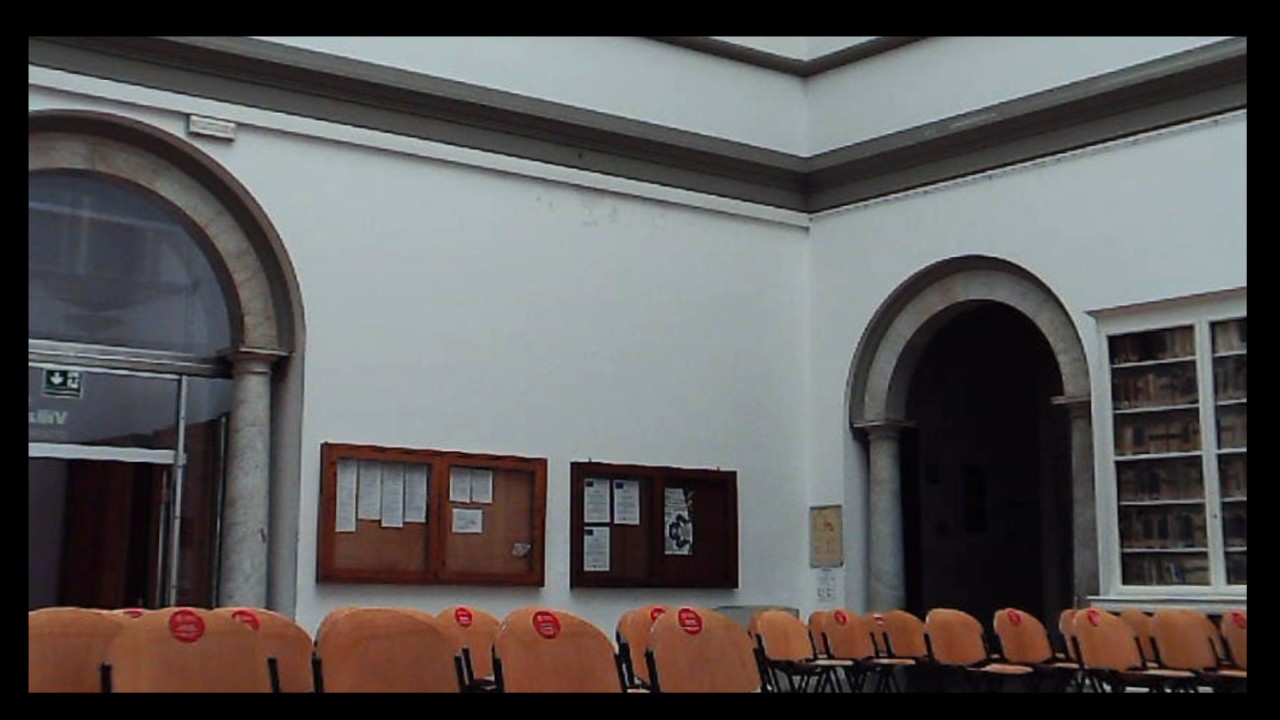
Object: DJI Tello EDU

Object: DJI Tello EDU

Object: DJI Tello EDU

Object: DJI Tello EDU

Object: DJI Tello EDU

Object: DJI Tello EDU

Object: DJI Tello EDU

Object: DJI Tello EDU

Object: DJI Tello EDU

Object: DJI Tello EDU

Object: DJI Tello EDU

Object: DJI Tello EDU

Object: DJI Tello EDU

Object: DJI Tello EDU

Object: DJI Tello EDU

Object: DJI Tello EDU

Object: DJI Tello EDU

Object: DJI Tello EDU

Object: DJI Tello EDU

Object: DJI Tello EDU

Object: DJI Tello EDU

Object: DJI Tello EDU

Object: DJI Tello EDU

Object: DJI Tello EDU

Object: DJI Tello EDU

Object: DJI Tello EDU

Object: DJI Tello EDU

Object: DJI Tello EDU

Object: DJI Tello EDU

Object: DJI Tello EDU

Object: DJI Tello EDU

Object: DJI Tello EDU

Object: DJI Tello EDU

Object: DJI Tello EDU

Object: DJI Tello EDU

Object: DJI Tello EDU

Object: DJI Tello EDU

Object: DJI Tello EDU

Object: DJI Tello EDU

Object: DJI Tello EDU

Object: DJI Tello EDU

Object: DJI Tello EDU

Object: DJI Tello EDU

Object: DJI Tello EDU

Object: DJI Tello EDU

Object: DJI Tello EDU

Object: DJI Tello EDU

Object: DJI Tello EDU

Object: DJI Tello EDU

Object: DJI Tello EDU

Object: DJI Tello EDU

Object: DJI Tello EDU

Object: DJI Tello EDU

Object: DJI Tello EDU

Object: DJI Tello EDU

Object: DJI Tello EDU

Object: DJI Tello EDU

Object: DJI Tello EDU

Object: DJI Tello EDU

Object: DJI Tello EDU

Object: DJI Tello EDU

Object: DJI Tello EDU

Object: DJI Tello EDU

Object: DJI Tello EDU